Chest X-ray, AP view. Patient: 49 years old, sex M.
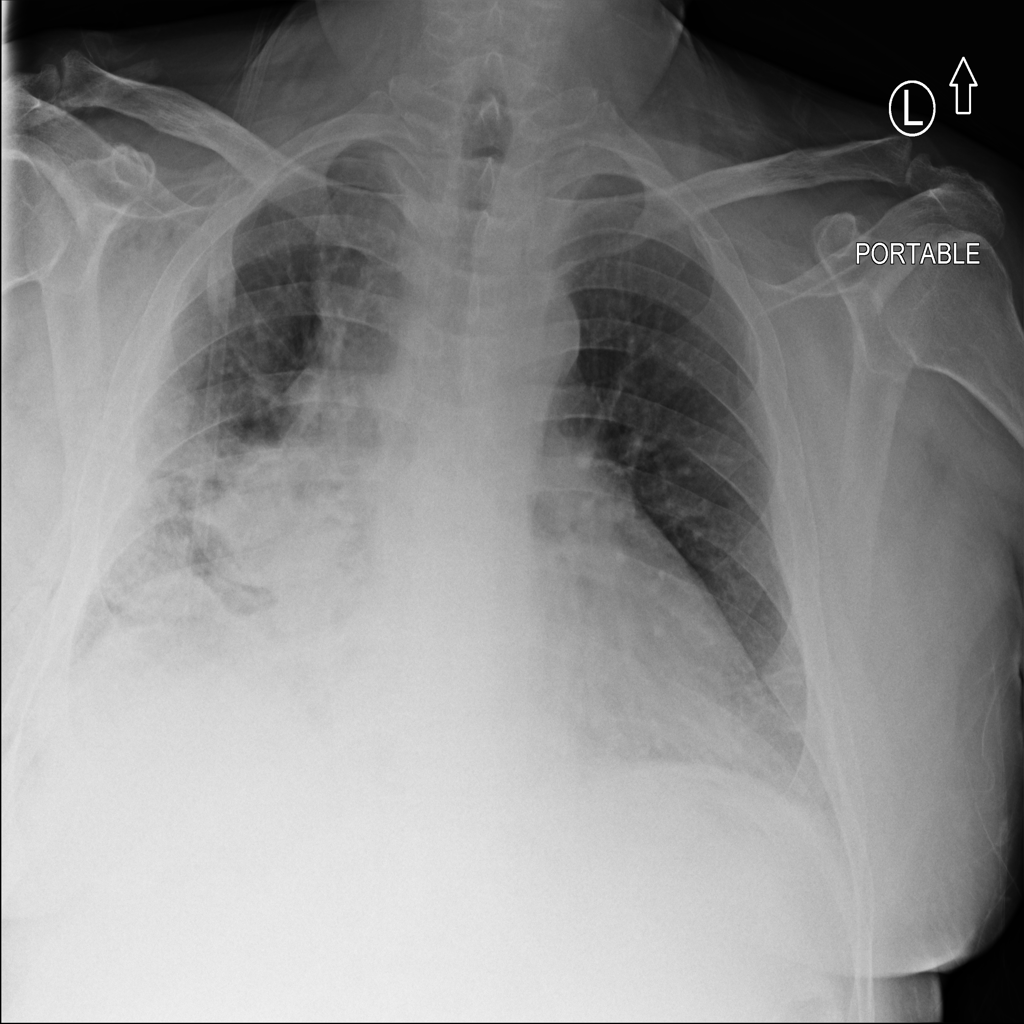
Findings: Consolidation, Emphysema